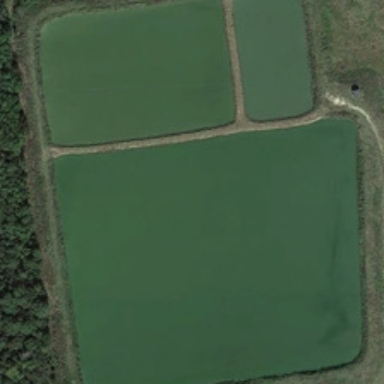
Some green trees are near three ponds .